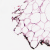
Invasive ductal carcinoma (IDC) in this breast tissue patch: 0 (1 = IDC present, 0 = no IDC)